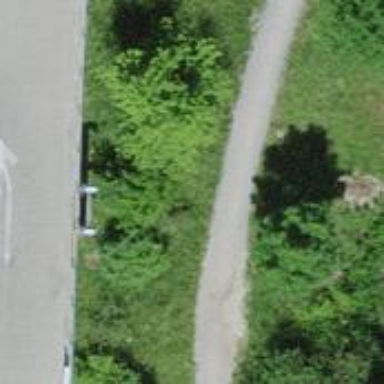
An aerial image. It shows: Footway with surface of fine gravel.